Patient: sex F, age 61
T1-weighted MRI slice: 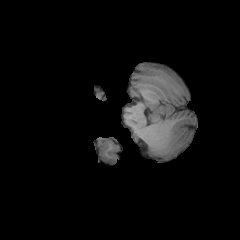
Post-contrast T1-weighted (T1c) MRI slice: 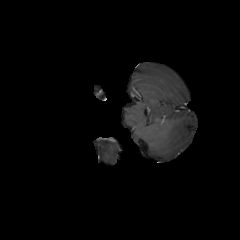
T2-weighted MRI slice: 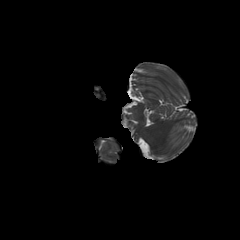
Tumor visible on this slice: no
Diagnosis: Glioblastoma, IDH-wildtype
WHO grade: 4